Aerial crown-view tile of a tropical tree (Barro Colorado Island, Panama), acquired 20250512:
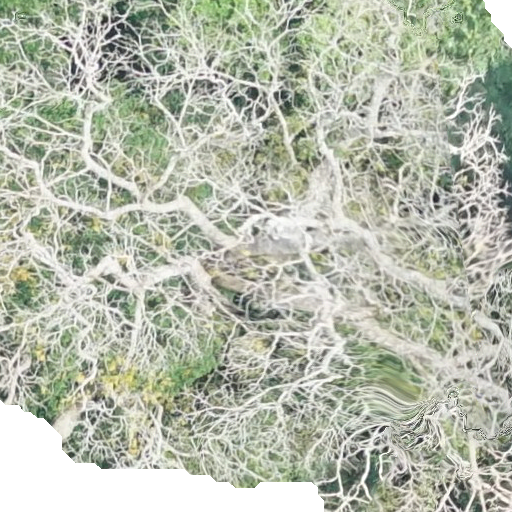
Species: Dipteryx oleifera
GBIF accepted scientific name: Dipteryx oleifera
Crown area: 581.124 m²